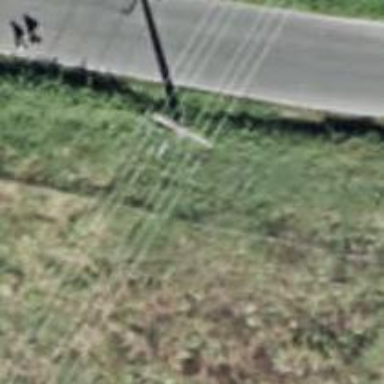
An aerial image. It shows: Concrete power pole.